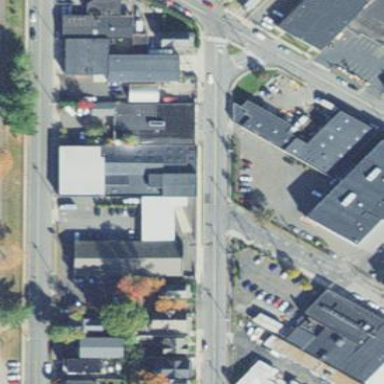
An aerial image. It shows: Building with trade shop.